Часть A. Экспериментальная.
Поставьте на стол банку с жидкостью, а за ней саморез на расстоянии $a = 12~см$ от поверхности банки (рис. 1). Наблюдайте изображение самореза в цилиндрической линзе, образованной банкой с жидкостью. Предложите способ поиска местоположения изображения самореза. опишите (с помощью схем и текста) данный способ. На каком расстоянии $c$ от банки находится изображение самореза?
Измерьте зависимость расстояния между поверхностью банки и изображением самореза $c$ от расстояния между поверхностью банки и саморезом $a$. Проведите измерения для $a$ в диапазоне от $5$ до $12~см$, не менее 7 точек.
Часть B. Теоретическая.
Определите внешний радиус банки $R$.
Рассмотрим границу воздуха и среды с показателем $n$ в форме цилиндрической поверхности радиуса $r$ (рис. 2). В воздухе, на расстоянии $x$ от границы находится точечный источник. На каком расстоянии $y$ от границы внутри среды находится изображение? Считайте пучки параксиальными.
Часть C. Расчётная
Рассмотрите цилиндрическую линзу радиуса $R$ из вещества с показателем преломления $n$. Рассчитайте, как в для этой линзы связаны величины $a$ и $c$ в приближении параксиальных пучков.
Постройте график зависимости $c(a)$ для экспериментальных данных.
Определите показатель преломления $n$ жидкости в банке. Для этого можно использовать наиболее удобную точку графика. Считайте при этом стенки банки тонкими.
На графике из пункта постройте теоретическую зависимость $c(a)$ используя ранее найденный показатель преломления $n$. Сравните ваши теоретические и экспериментальные данные.
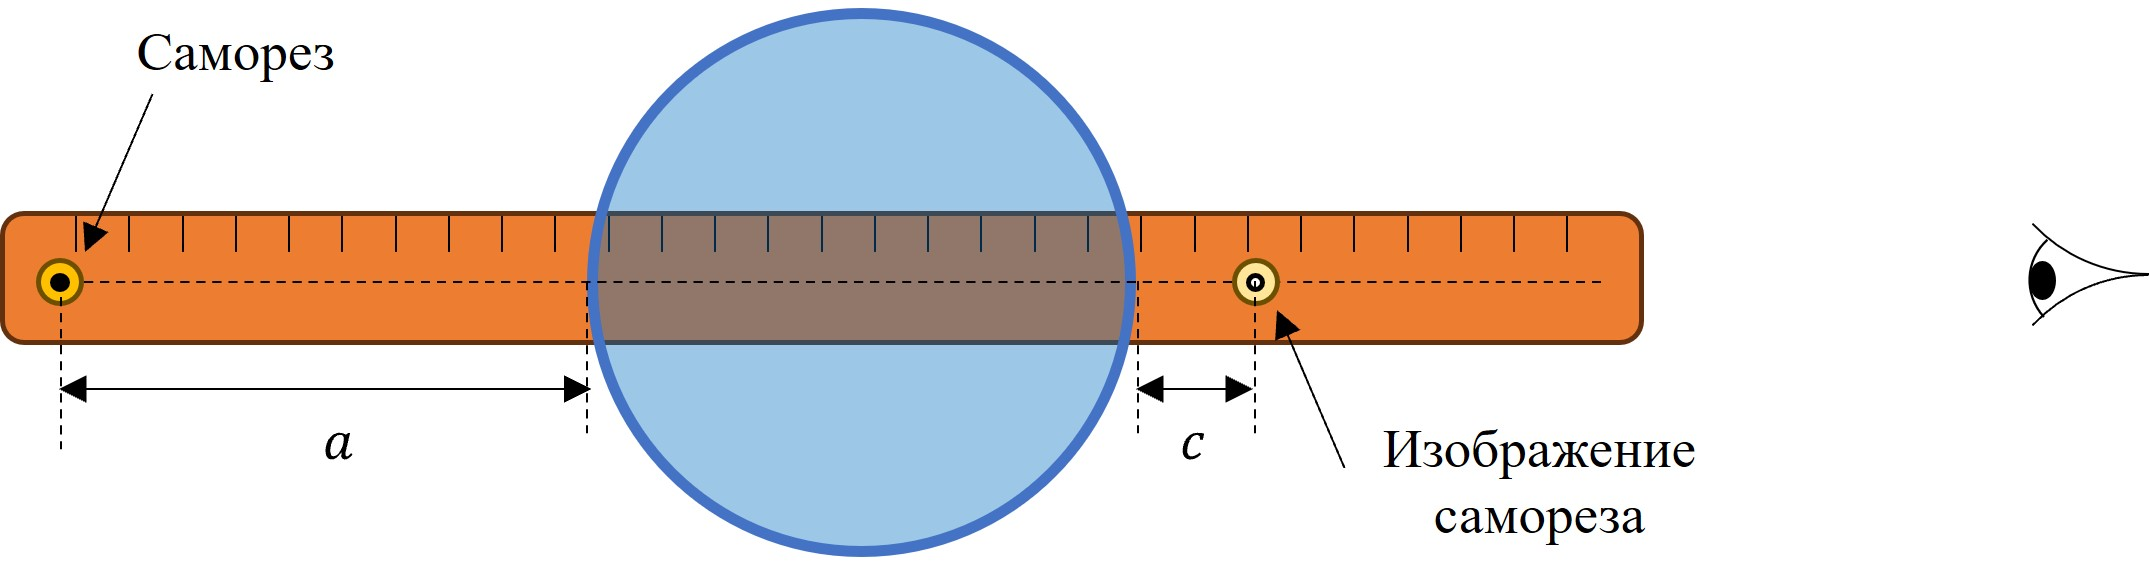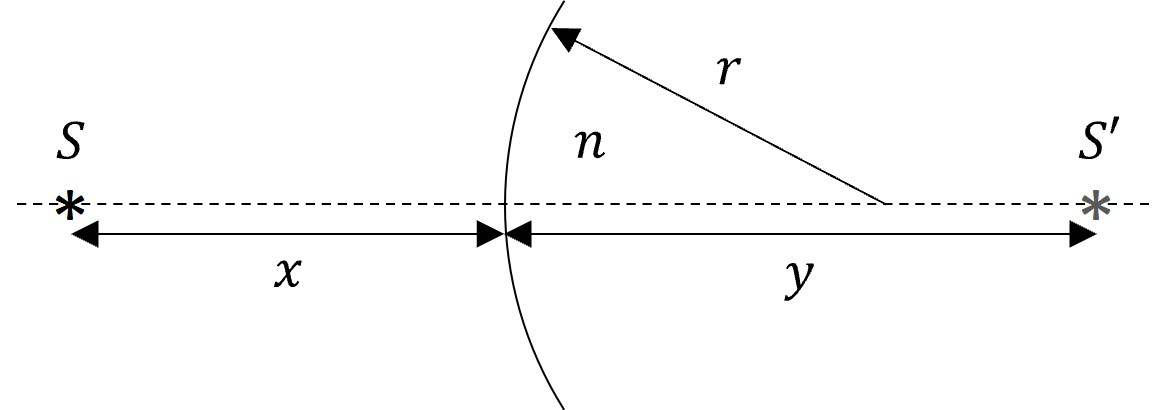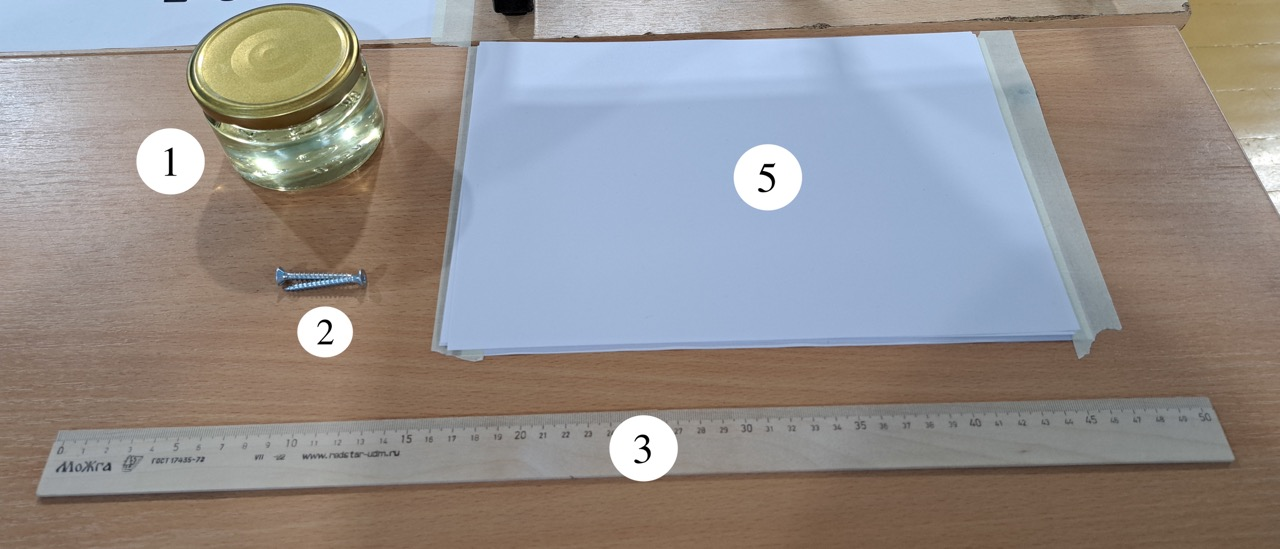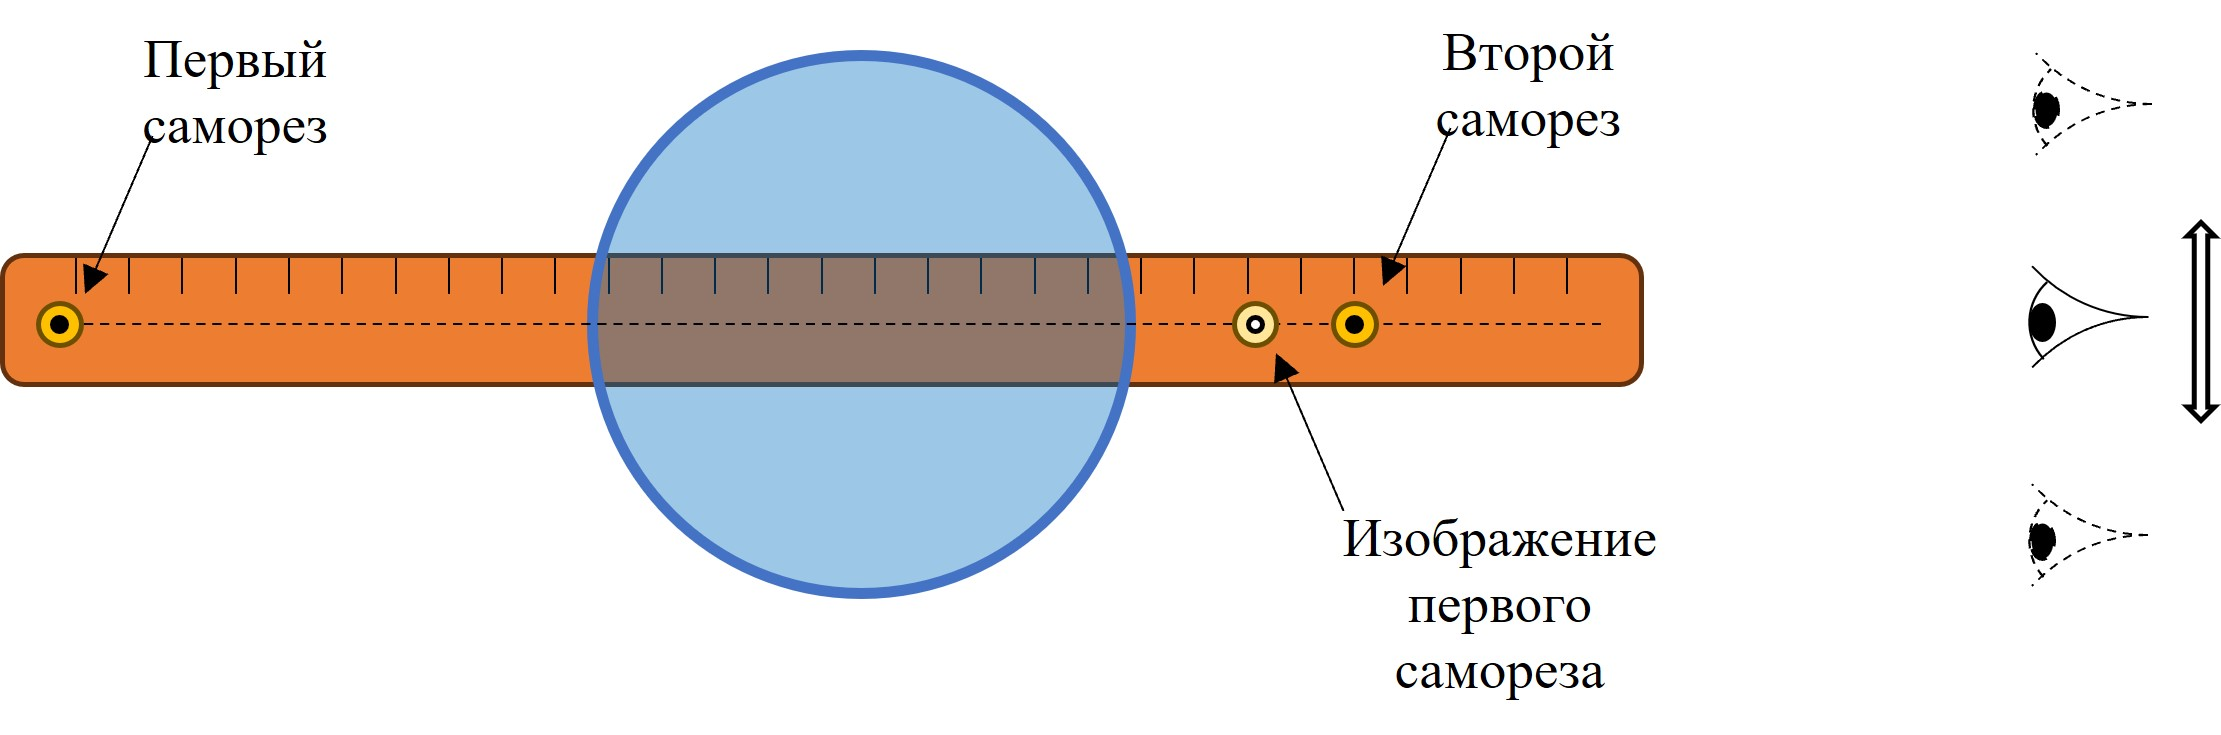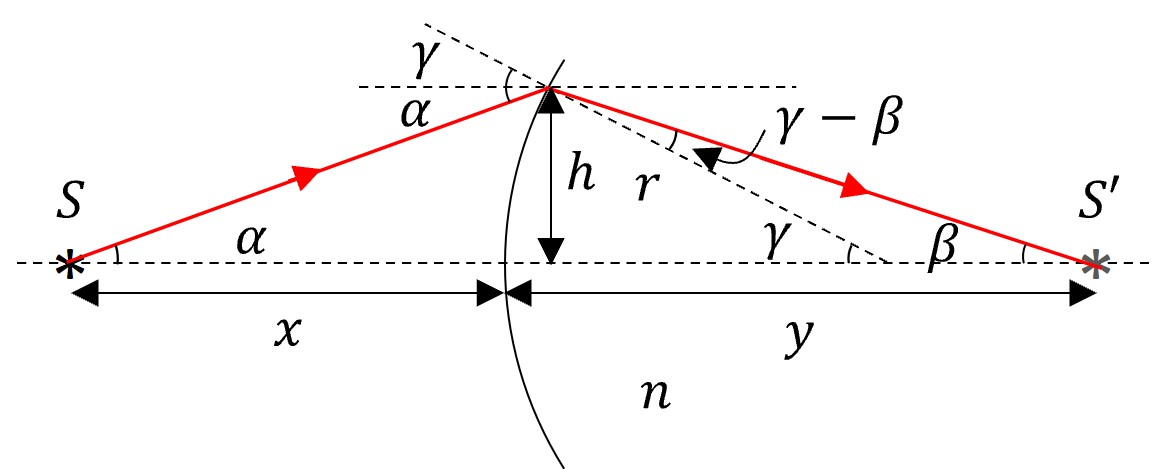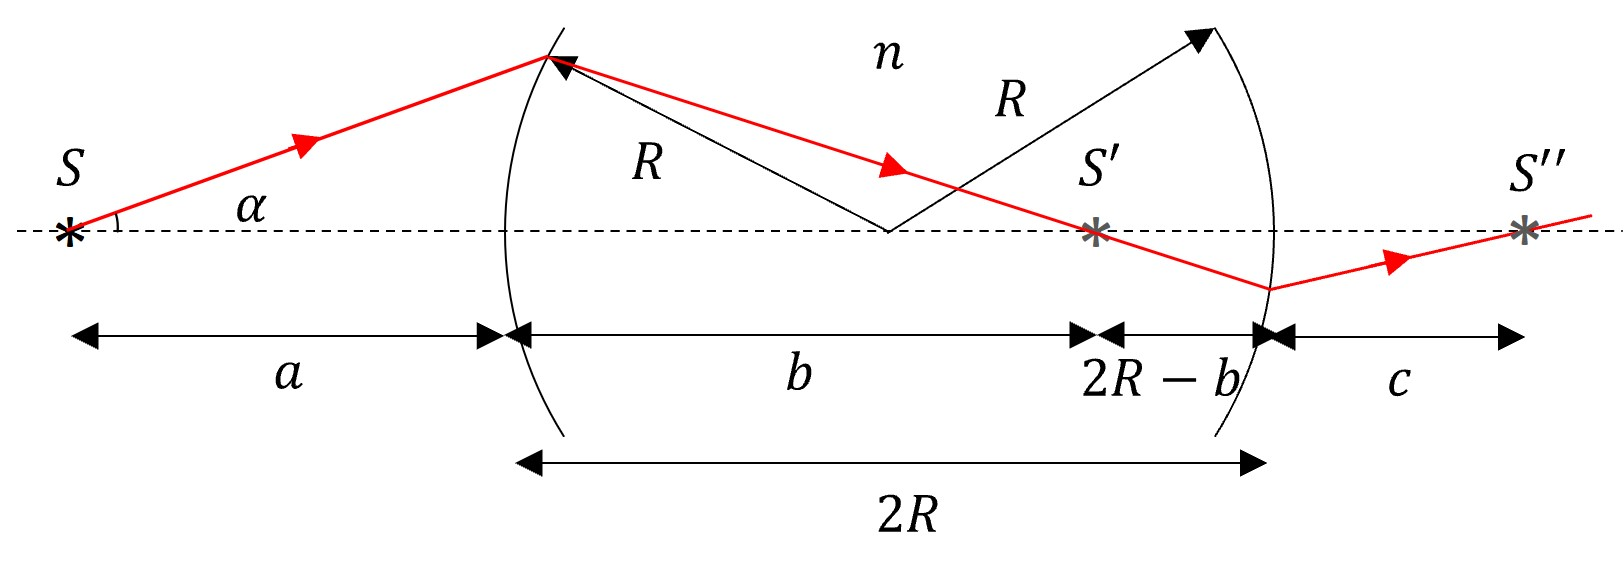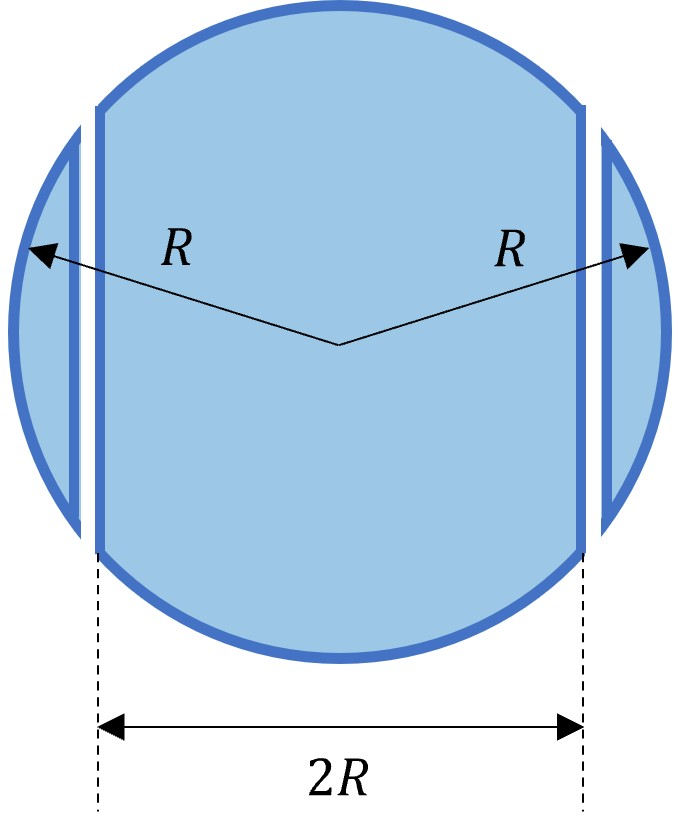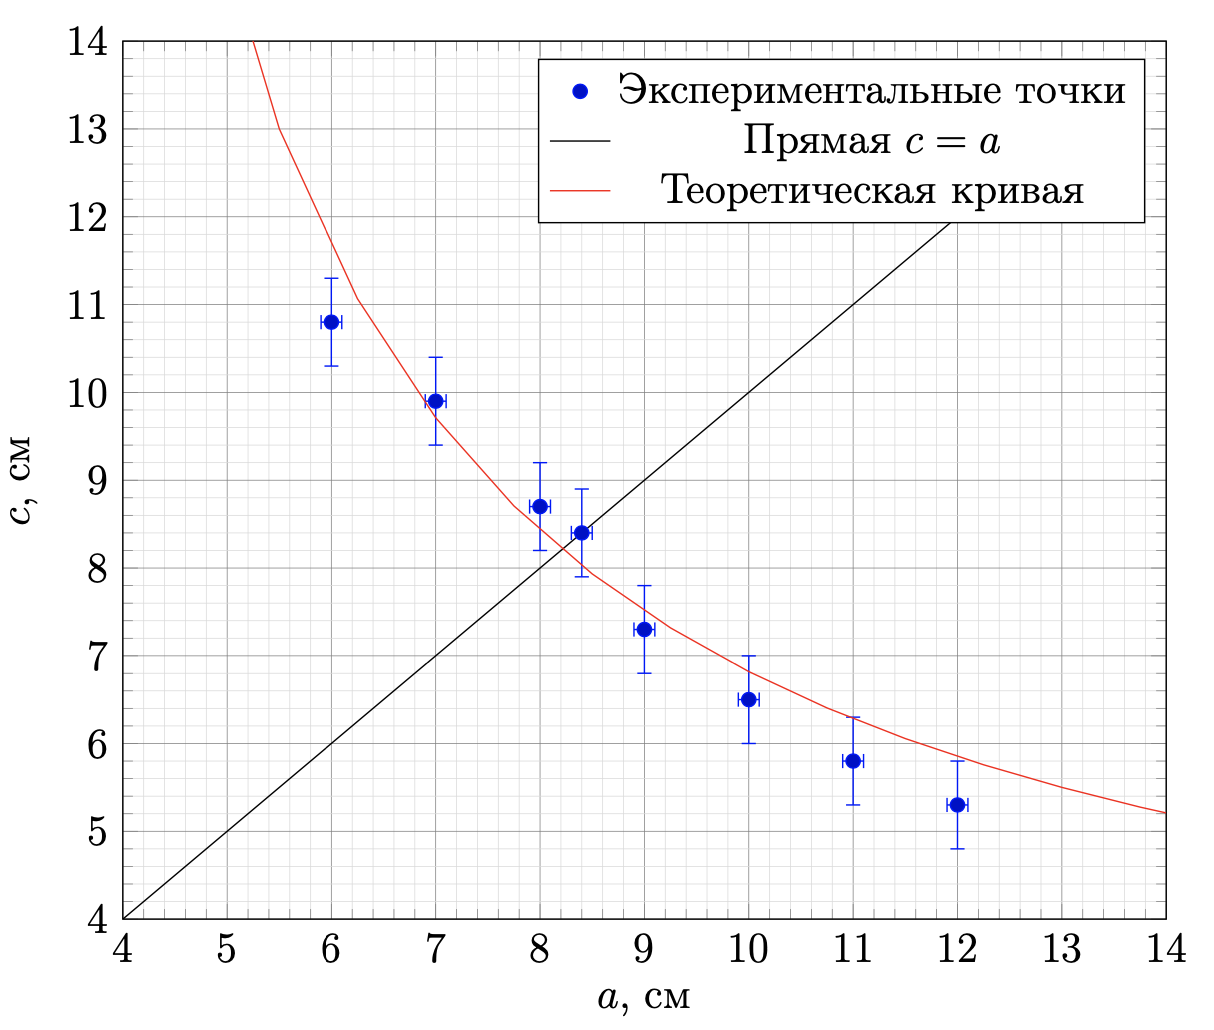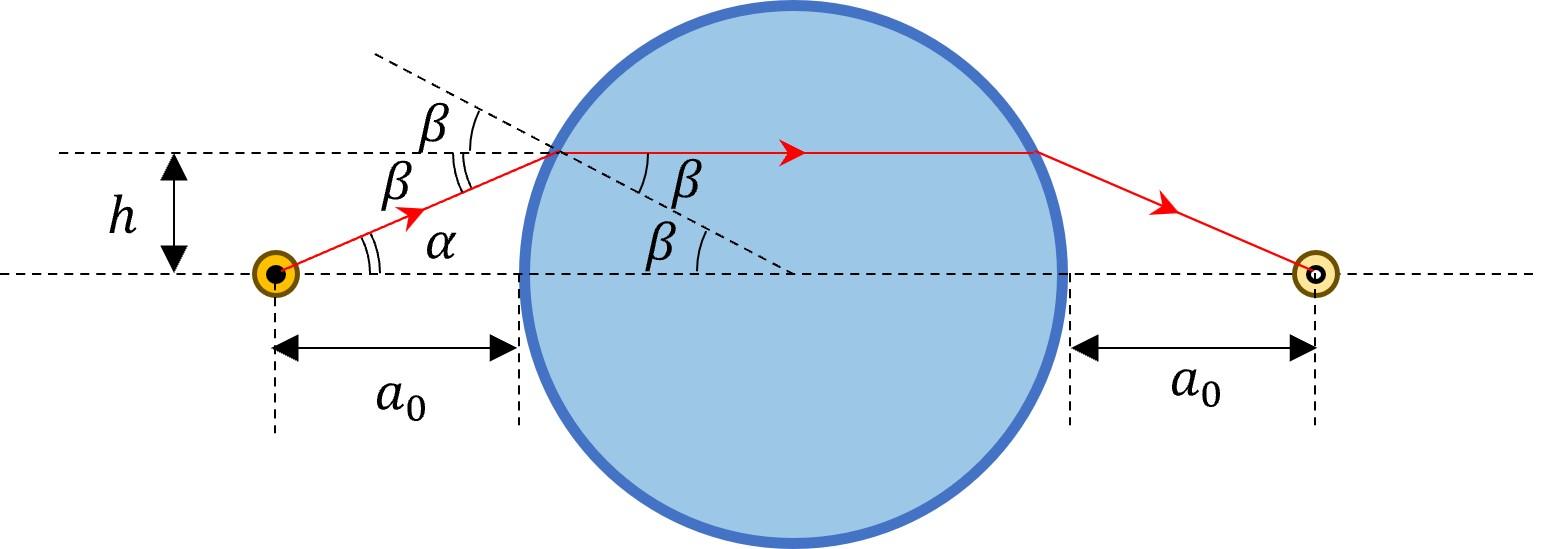
Поставьте на стол банку с жидкостью, а за ней саморез на расстоянии $a = 12~см$ от поверхности банки (рис. 1). Наблюдайте изображение самореза в цилиндрической линзе, образованной банкой с жидкостью. Предложите способ поиска местоположения изображения самореза. Подробно и очень понятно опишите (с помощью схем и текста) данный способ. На каком расстоянии $c$ от банки находится изображение самореза?
Решение: Для поиска положения изображения самореза поставим перед цилиндрической линзой второй саморез (рис. 3). Будем одновременно наблюдать изображение первого самореза и второй саморез. В общем случае при смещении точки наблюдения второй саморез и изображение первого будут смещаться друг относительно друга в поле зрения наблюдателя, так как находятся в разных точках пространства. Однако можно подобрать такое положение второго самореза, при котором такого смещения происходить не будет. В этом случае положение второго самореза будет совпадать с положением изображения первого. Так, если поместить первый саморез на расстоянии $a=12.0 \ см$ от поверхности линзы, то можно определить расстояние $c=(5.3\pm0.5) \ см$ между его изображением и поверхностью банки.

Измерьте зависимость расстояния между поверхностью банки и изображением самореза $c$ от расстояния между поверхностью банки и саморезом $a$. Проведите измерения для $a$ в диапазоне от $5$ до $12~см$, не менее 7 точек.
Решение: Проведем измерение зависимости расстояния между поверхностью линзы и изображением самореза от расстояния между им самим и поверхностью линзы. Погрешность измерения расстояния $a$ оценим в $1~мм$. Погрешность определения расстояния $c$ оценим в $5~мм$, так как метод измерения не позволяет искать положение изображения с большей точностью. | $a,~ см$ | 6.0 | 7.0 | 8.0 | 8.4 | 9.0 | 10.0 | 11.0 | 12.0 | | --- | --- | --- | --- | --- | --- | --- | --- | --- | | $c, ~см$ | 10.8 | 9.9 | 8.7 | 8.4 | 7.3 | 6.5 | 5.8 | 5.3 |
Ответ: | $a,~ см$ | 6.0 | 7.0 | 8.0 | 8.4 | 9.0 | 10.0 | 11.0 | 12.0 | | --- | --- | --- | --- | --- | --- | --- | --- | --- | | $c, ~см$ | 10.8 | 9.9 | 8.7 | 8.4 | 7.3 | 6.5 | 5.8 | 5.3 | Ответ: $a,~ см$6.07.08.08.49.010.011.012.0$c, ~см$10.89.98.78.47.36.55.85.3

Определите внешний радиус банки $R$.
Решение: Для определения радиуса кривизны поверхности линзы измерим длину окружности банки. Для этого вырежем тонкую полоску бумаги и обернем ей цилиндрическую поверхность линзы. Получим значение длины $L=(26.8\pm0.1) \ см$. Тогда радиус окружности составит:
Ответ: \begin{equation} R=\frac{L}{2\pi}=(4.27\pm0.02) \ см \end{equation}

Рассмотрим границу воздуха и среды с показателем $n$ в форме цилиндрической поверхности радиуса $r$ (рис. 2). В воздухе, на расстоянии $x$ от границы находится точечный источник. На каком расстоянии $y$ от границы внутри среды находится изображение? Считайте пучки параксиальными.
Решение: Опишем работу цилиндрической линзы в параксиальном приближении. Для этого сначала рассмотрим формирование изображения от точечного источника на сферической границе двух сред (см рисунок 5).  Пусть точечный источник света $S$ находится в воздушной среде на расстоянии $x$ от сферической границы поверхности воздушной среды и среды с показателем преломления $n$. Опустим перпендикуляр к границе раздела сред из места положения источника света, будем называть эту линию осевой. Рассмотрим луч, идущий из источника света под малым углом $\alpha$ к осевой линии. Проведем перпендикуляр к границе раздела сред в точке падения луча. Обозначим угол между осевой линией и перпендикуляром к границе раздела сред в точке падения луча $\gamma$. После преломления луч пересечет осевую линию под углом $\beta$ на расстоянии $y$ от границы раздела сред. Обозначим расстояние между осевой линией и местом падения луча на границу раздела сред за величину $h$. Так как все введенные углы малы, то их легко связать с введенными линейными геометрическими размерами:\begin{equation} \alpha=\frac{h}{x}, \qquad \beta=\frac{h}{y}, \qquad \gamma=\frac{h}{r}.\end{equation}Угол падения луча на границу раздела сред $\alpha+\beta$ связан с углом преломления луча $\gamma-\beta$ законом Снеллиуса, который в приближении малых углов можно записать как:\begin{equation} \alpha+\beta=n(\gamma-\beta).\end{equation}Откуда для связи расстояний $y$ и $x$ получаем: Так как в полученной формуле расстояние $y$ не зависит от угла $\alpha$ направления распространения луча из источника света, то все лучи испущенные источником под малым углом к осевой линии пересекутся в точке, отстоящей от границы раздела сред на расстояние $y$. То есть сформируется изображение источника $S$, которое обозначим за $S'$.
Ответ: \begin{equation} \frac{1}{x}+\frac{n}{y}=\frac{(n-1)}{r}\end{equation}  Так как в полученной формуле расстояние $y$ не зависит от угла $\alpha$ направления распространения луча из источника света, то все лучи испущенные источником под малым углом к осевой линии пересекутся в точке, отстоящей от границы раздела сред на расстояние $y$. То есть сформируется изображение источника $S$, которое обозначим за $S'$.

Рассмотрите цилиндрическую линзу радиуса $R$ из вещества с показателем преломления $n$. Рассчитайте, как в для этой линзы связаны величины $a$ и $c$ в приближении параксиальных пучков.
Решение: Первый способ Рассмотрим цилиндрическую линзу как две поверхности границы раздела сред с радиусом кривизны $R$ отстоящие друг от друга на расстояние $2R$.  Тогда первая граница раздела сред сформирует изображение $S'$ сформирует изображение источника $S$. Это изображение в свою очередь станет источником для второй границы раздела сред и будет отстоять от второй границы раздела на расстояние $2R-y$. Применим дважды формулу, полученную для связи положений источника и изображения при преломлении на сферической поверхности границы раздела сред.\begin{equation} \frac{1}{a}+\frac{n}{b}=(n-1)R,\qquad \frac{n}{2R-b}+\frac{1}{c}=(n-1)R. \end{equation}Откуда для величины $c$ можем получить: где введено обозначение ${1}/{F}={(n-1)}/{R}$. Второй способ Также можно получить формулу, связывающую $c$ и $a$ другим методом. Для этого необходимо рассмотреть линзу как три отдельных оптических элемента (см. рисунок 7).  Части линзы с искривленными поверхностями ведут себя как плоско-выпуклые тонкие линзы с фокусным расстоянием:\begin{equation}F=\frac{R}{n-1}.\end{equation}Для первой по ходу лучей линзы можно записать формулу тонкой линзы, связывающую положение источника и его изображения:\begin{equation}\frac{1}{F}=\frac{1}{a}+\frac{1}{b},\end{equation}где $b$ — расстояние между первой тонкой линзой и изображением, образованным в ней. После прохождения первой линзы лучи попадают на плоскопараллельную пластину, которая в параксиальном приближении перемещает изображение ближе дальше от первой линзы на расстояние: \begin{equation} \Delta=2R\,\frac{n-1}{n}. \end{equation} Полученное в плоскопараллельной пластине изображение является мнимым источником для второй тонкой линзы, которая в свою очередь формирует окончательное изображение в толстой линзе. Запишем формулу тонкой линзы с учетом знаков для преломления на второй линзе: \begin{equation} \frac{1}{F}=\frac{1}{2R-b-\Delta}+\frac{1}{c}=-\frac{1}{b-2R/n}+\frac{1}{c} .\end{equation} Объединяя полученные формулы, получим такую же теоретическую связь между расстоянием $c$ и расстоянием $a$.
Ответ: \begin{equation} c=\left(\left(\frac{aF}{a-F}-\frac{2R}{n}\right)^{-1}+\frac{1}{F}\right)^{-1},\end{equation}  где введено обозначение ${1}/{F}={(n-1)}/{R}$. Второй способ Также можно получить формулу, связывающую $c$ и $a$ другим методом. Для этого необходимо рассмотреть линзу как три отдельных оптических элемента (см. рисунок 7). Рис. 7. Модель цилиндрической линзы Части линзы с искривленными поверхностями ведут себя как плоско-выпуклые тонкие линзы с фокусным расстоянием:\begin{equation}F=\frac{R}{n-1}.\end{equation}Для первой по ходу лучей линзы можно записать формулу тонкой линзы, связывающую положение источника и его изображения:\begin{equation}\frac{1}{F}=\frac{1}{a}+\frac{1}{b},\end{equation}где $b$ — расстояние между первой тонкой линзой и изображением, образованным в ней. После прохождения первой линзы лучи попадают на плоскопараллельную пластину, которая в параксиальном приближении перемещает изображение ближе дальше от первой линзы на расстояние: \begin{equation} \Delta=2R\,\frac{n-1}{n}. \end{equation} Полученное в плоскопараллельной пластине изображение является мнимым источником для второй тонкой линзы, которая в свою очередь формирует окончательное изображение в толстой линзе. Запишем формулу тонкой линзы с учетом знаков для преломления на второй линзе: \begin{equation} \frac{1}{F}=\frac{1}{2R-b-\Delta}+\frac{1}{c}=-\frac{1}{b-2R/n}+\frac{1}{c} .\end{equation} Объединяя полученные формулы, получим такую же теоретическую связь между расстоянием $c$ и расстоянием $a$.

Постройте график зависимости $c(a)$ для экспериментальных данных.
Решение: Нанесем полученные экспериментальные точки на график.

Определите показатель преломления $n$ жидкости в банке. Для этого можно использовать наиболее удобную точку графика. Считайте при этом стенки банки тонкими.
Решение: Наиболее удобной точкой для проведения расчета показателя преломления является точка с совпадающими по обеим осям координатами. Для ее поиска проведем на графике вспомогательную прямую линию, показывающую множество таких точек. Интерполируем экспериментальные точки и найдем с точностью до $0.5~см$ значения расстояния $a_0=(8.2\pm0.5) \ см$ от самореза до поверхности линзы, при котором его изображение находится на том же расстоянии от поверхности линзы, но с другой стороны. В этом случае ход лучей в системе симметричен относительно плоскости, проходящей через середину линзы перпендикулярно линии, соединяющей источник и его изображение (в дальнейшем оптической оси или ОО). То есть внутри линзы лучи идут параллельно оптической оси. Для теоретической связи параметров линзы с измеренным расстоянием $a_0$ построим ход лучей в линзе в параксиальном приближении (см. рис. 4). Для этого рассмотрим луч, идущий под небольшим углом из источника. После второго преломления на поверхности линзы луч придет в точку, где располагается изображения источника.  Пусть луч, выходящий из источника, идет под углом $\alpha$ к оптической оси и падает на поверхность линзы на расстоянии $h$ от ОО. Проведем в точке падения перпендикуляр к поверхности линзы. Перпендикуляр одновременно будет являться радиусом линзы. Обозначим угол наклона перпендикуляра к оси $\beta$. В силу малости углов можем записать для них выражения:\begin{equation}\alpha=\dfrac{h}{a_0},\qquad \beta=\dfrac{h}{R}.\end{equation}Угол падения луча на поверхность линзы составит $\alpha+\beta$, а угол преломления — $\beta$. Запишем закон преломления света, с учетом малости углов:\begin{equation} \alpha+\beta=n \beta. \end{equation}Объединяя формулы, получаем для показателя преломления:\begin{equation}n=\frac{\alpha+\beta}{\beta}=1+\frac{\alpha}{\beta}=1+\frac{R}{a_0}. \end{equation}Рассчитаем показатель преломления жидкости в соответствие с формулой $(3)$: Погрешность оценим методом границ.
Ответ: \[n=(1.52\pm0.3)\]  Погрешность оценим методом границ.

На графике из пункта C1 постройте теоретическую зависимость $c(a)$ используя ранее найденный показатель преломления $n$. Сравните ваши теоретические и экспериментальные данные.
Решение: Нанесем теоретическую кривую на график с экспериментальными точками.
Ответ: Видно, что кривая хорошо описывает экспериментальные точки.
Темы:
E, Оптика, Геометрическая оптика, Преломление, IEPhO, Цилиндрическая линза